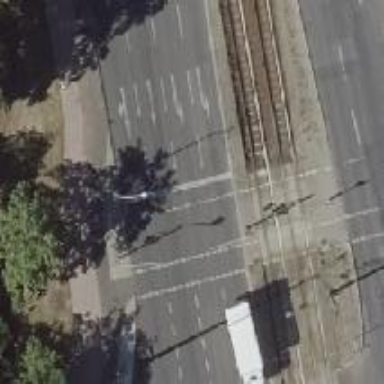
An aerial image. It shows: Traffic island located on footway.